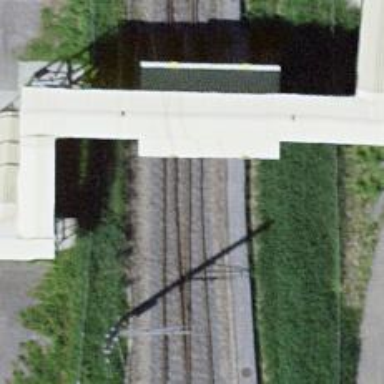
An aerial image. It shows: Railway track with electrified contact lines. This is siding track.